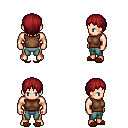
a pixel art fantasy rpg character, male body template, human, light skin, brown sleeveless shirt, teal pants, brunette plain hairstyle, brown slippers, four views (front, back, left, right), 2x2 character sprite sheet, small pixel art, hard edges, no anti-aliasing